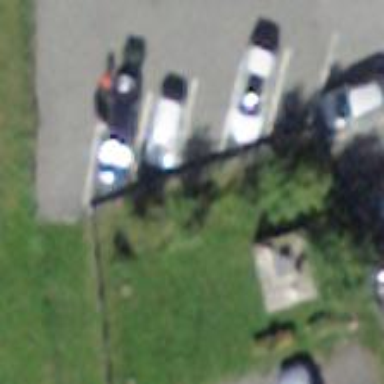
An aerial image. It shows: Parking space with diagonal orientation.